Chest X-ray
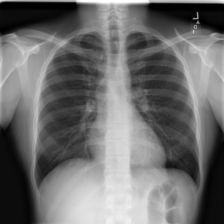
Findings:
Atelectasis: negative
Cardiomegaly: negative
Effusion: negative
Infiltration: negative
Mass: negative
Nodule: negative
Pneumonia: negative
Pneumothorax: negative
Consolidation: negative
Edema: negative
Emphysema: negative
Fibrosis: negative
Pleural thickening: negative
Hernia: negative